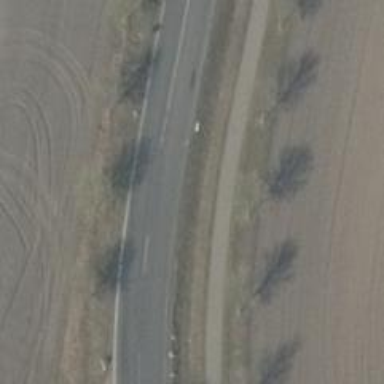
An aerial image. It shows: Secondary road with asphalt surface.